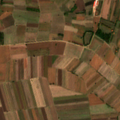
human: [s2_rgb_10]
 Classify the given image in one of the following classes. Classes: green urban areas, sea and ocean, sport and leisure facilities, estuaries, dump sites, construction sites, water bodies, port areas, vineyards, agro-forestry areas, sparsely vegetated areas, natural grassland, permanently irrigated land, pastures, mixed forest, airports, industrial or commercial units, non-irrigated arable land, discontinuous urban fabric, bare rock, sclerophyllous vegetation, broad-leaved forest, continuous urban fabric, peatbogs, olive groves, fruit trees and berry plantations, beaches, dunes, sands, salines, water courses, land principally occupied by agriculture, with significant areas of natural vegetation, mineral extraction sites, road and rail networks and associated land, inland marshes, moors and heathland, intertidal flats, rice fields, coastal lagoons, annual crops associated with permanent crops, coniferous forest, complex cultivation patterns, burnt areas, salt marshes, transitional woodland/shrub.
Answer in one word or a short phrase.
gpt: non-irrigated arable land, land principally occupied by agriculture, with significant areas of natural vegetation